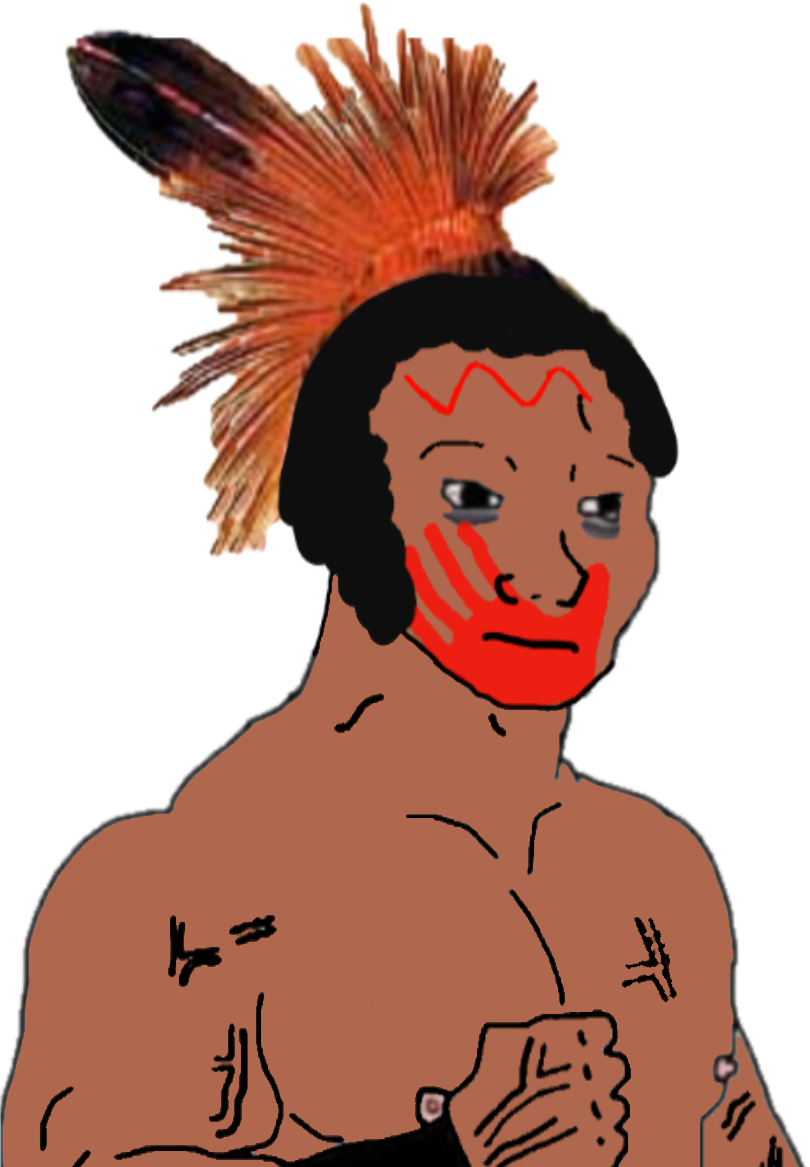
Label: 5_Stronkjak